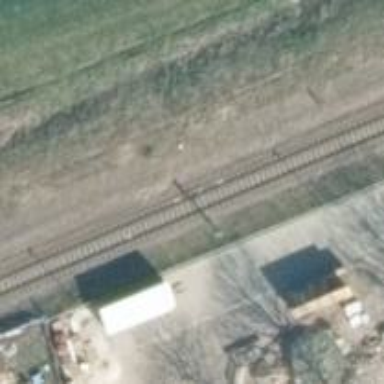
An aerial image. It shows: Light railway signal with repeated crossing indication.